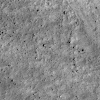
Atmospheric dust classification: not_dusty